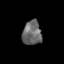
Tissue: lung
Cell type: Epithelial cells
Senescence score: 0.2275
Nuclear area (px): 450
Mean DAPI intensity: 105.631